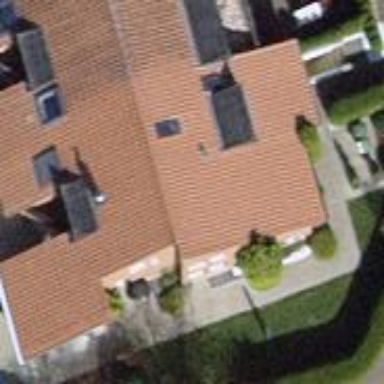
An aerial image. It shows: Gabled roofed house.